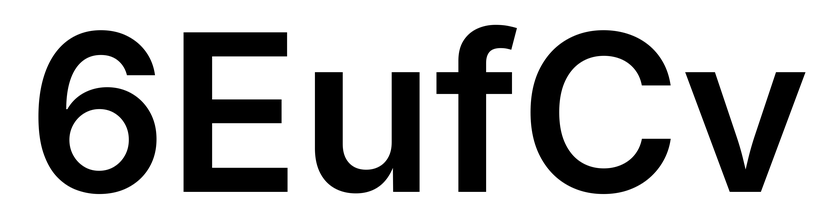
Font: Inter_SemiBold